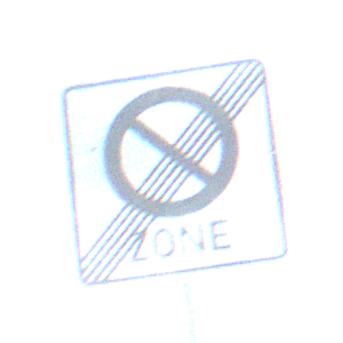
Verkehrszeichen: EndeEingeschraenktesHalteverbotZone
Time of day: SunriseSunset
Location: Outdoor (RoadRail)
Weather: Clear
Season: NotSpecified
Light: Natural